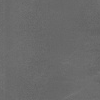
Atmospheric dust classification: dusty